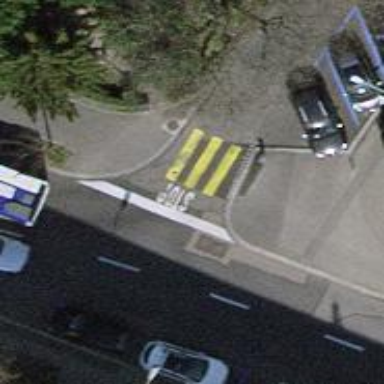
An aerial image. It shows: Uncontrolled zebra crossing with notable zebra markings.